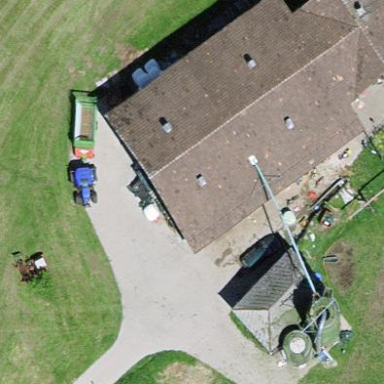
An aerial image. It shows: Farm building.